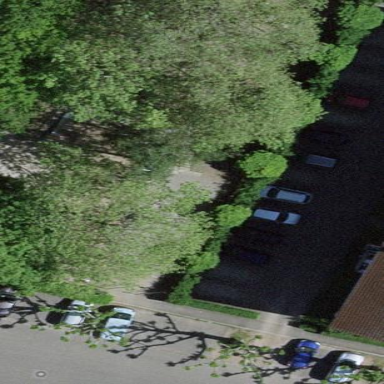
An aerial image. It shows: Playground area surrounded by hedge.